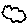
Label: cloud